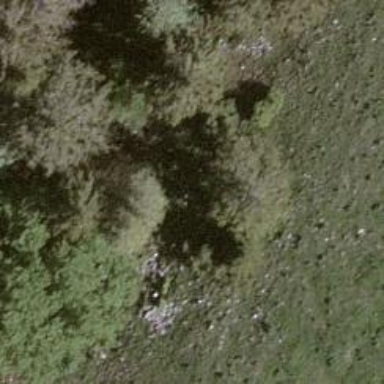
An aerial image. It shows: Single tag "natural: tree."